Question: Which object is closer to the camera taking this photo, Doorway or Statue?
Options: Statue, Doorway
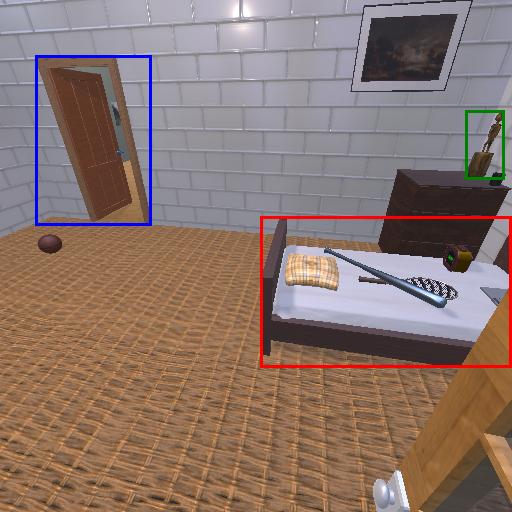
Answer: Statue